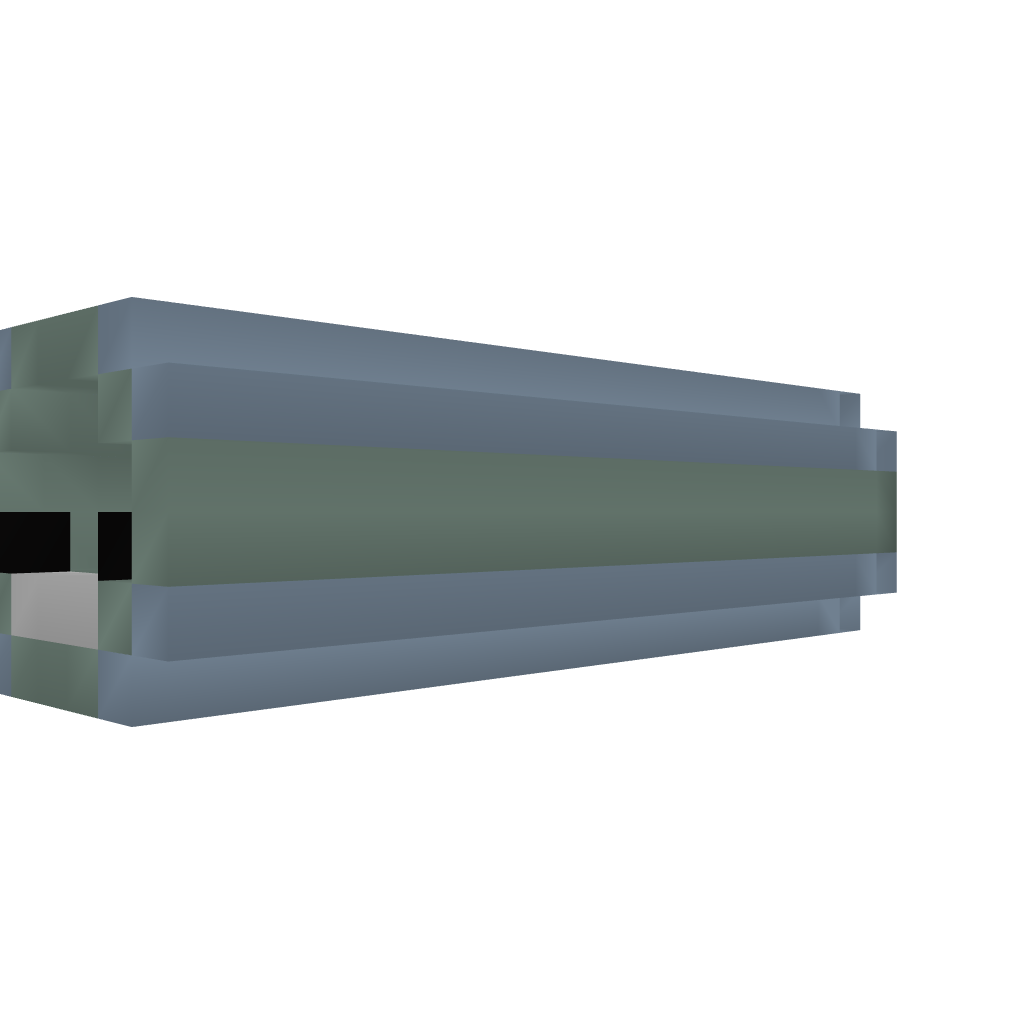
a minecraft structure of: Sewer Template Stright